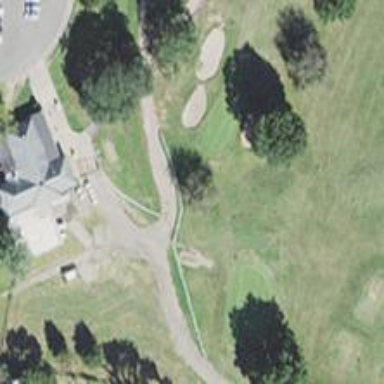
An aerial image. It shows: Footway that serves as golf path.